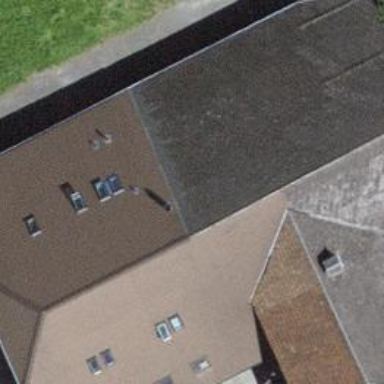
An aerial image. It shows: Farm building.